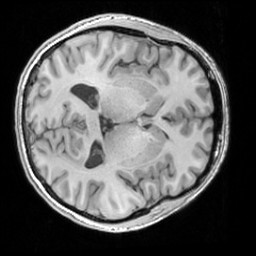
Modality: T1w
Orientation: axial
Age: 28
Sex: male
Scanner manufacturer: siemens
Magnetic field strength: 3 T
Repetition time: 1.63 s
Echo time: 0.00311 s